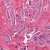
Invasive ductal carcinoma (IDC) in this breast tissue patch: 0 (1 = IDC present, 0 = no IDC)